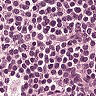
Metastatic tissue present: no